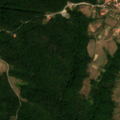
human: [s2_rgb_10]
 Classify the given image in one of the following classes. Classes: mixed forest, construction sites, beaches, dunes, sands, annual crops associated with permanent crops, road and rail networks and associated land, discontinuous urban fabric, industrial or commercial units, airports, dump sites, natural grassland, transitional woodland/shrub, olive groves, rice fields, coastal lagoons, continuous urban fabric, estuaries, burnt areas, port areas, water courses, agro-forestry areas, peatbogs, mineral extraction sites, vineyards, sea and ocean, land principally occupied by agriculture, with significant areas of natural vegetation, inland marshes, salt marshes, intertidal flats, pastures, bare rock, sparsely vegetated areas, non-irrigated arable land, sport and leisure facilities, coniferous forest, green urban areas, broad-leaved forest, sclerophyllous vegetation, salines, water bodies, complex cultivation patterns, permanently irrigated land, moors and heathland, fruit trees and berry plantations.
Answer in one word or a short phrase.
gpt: discontinuous urban fabric, complex cultivation patterns, broad-leaved forest